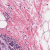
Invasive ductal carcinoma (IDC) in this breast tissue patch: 1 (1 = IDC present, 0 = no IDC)